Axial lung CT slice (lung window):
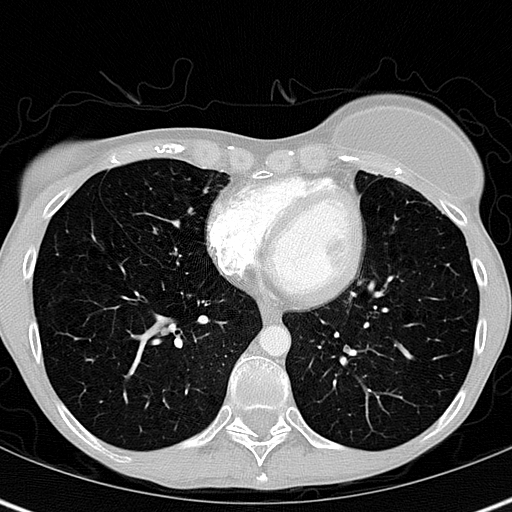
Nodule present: no